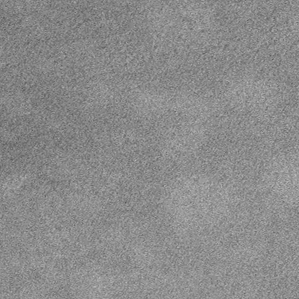
Label: frost